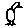
Label: bird